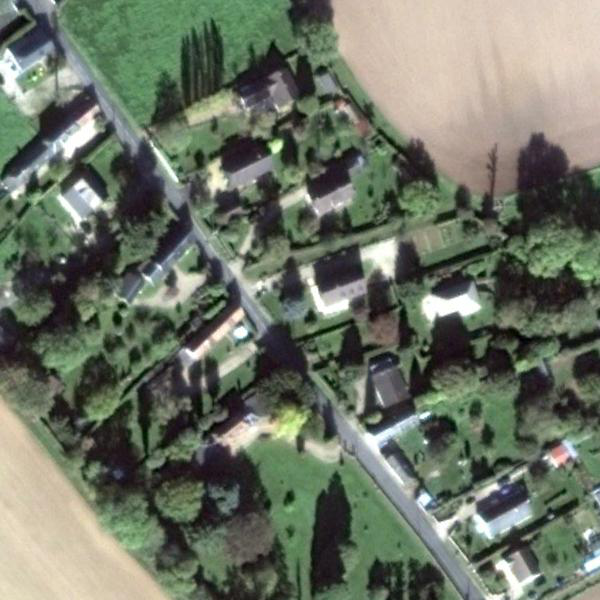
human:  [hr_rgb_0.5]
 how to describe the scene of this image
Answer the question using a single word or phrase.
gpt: medium residential